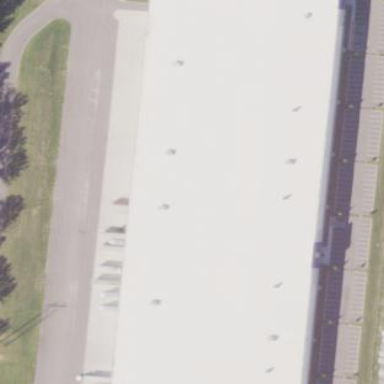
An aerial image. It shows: Warehouse.